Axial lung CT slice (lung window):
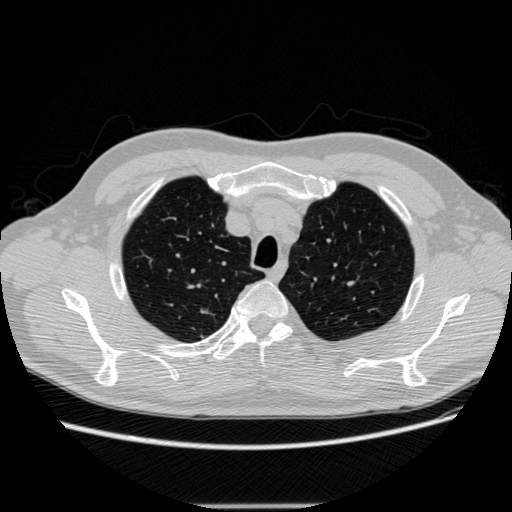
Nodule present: no